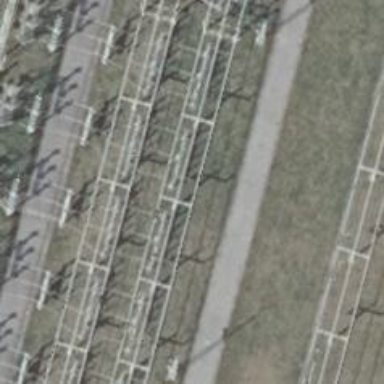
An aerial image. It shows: Power line with 3 cables. The line type is busbar.